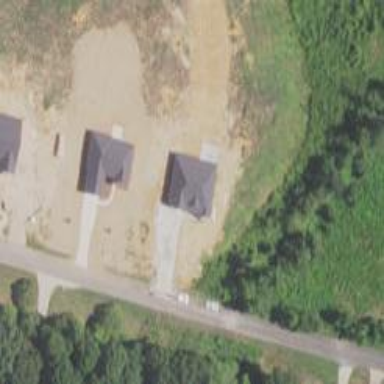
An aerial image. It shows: Driveway leading to service road.